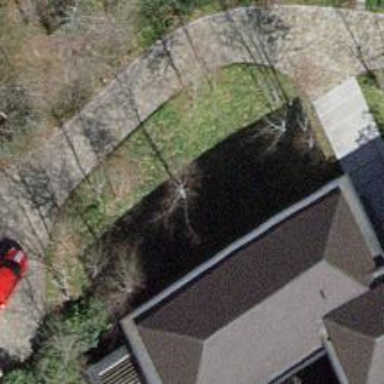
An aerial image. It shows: Simple and straightforward house.